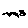
Label: bird